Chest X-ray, PA view. Patient: 60 years old, sex F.
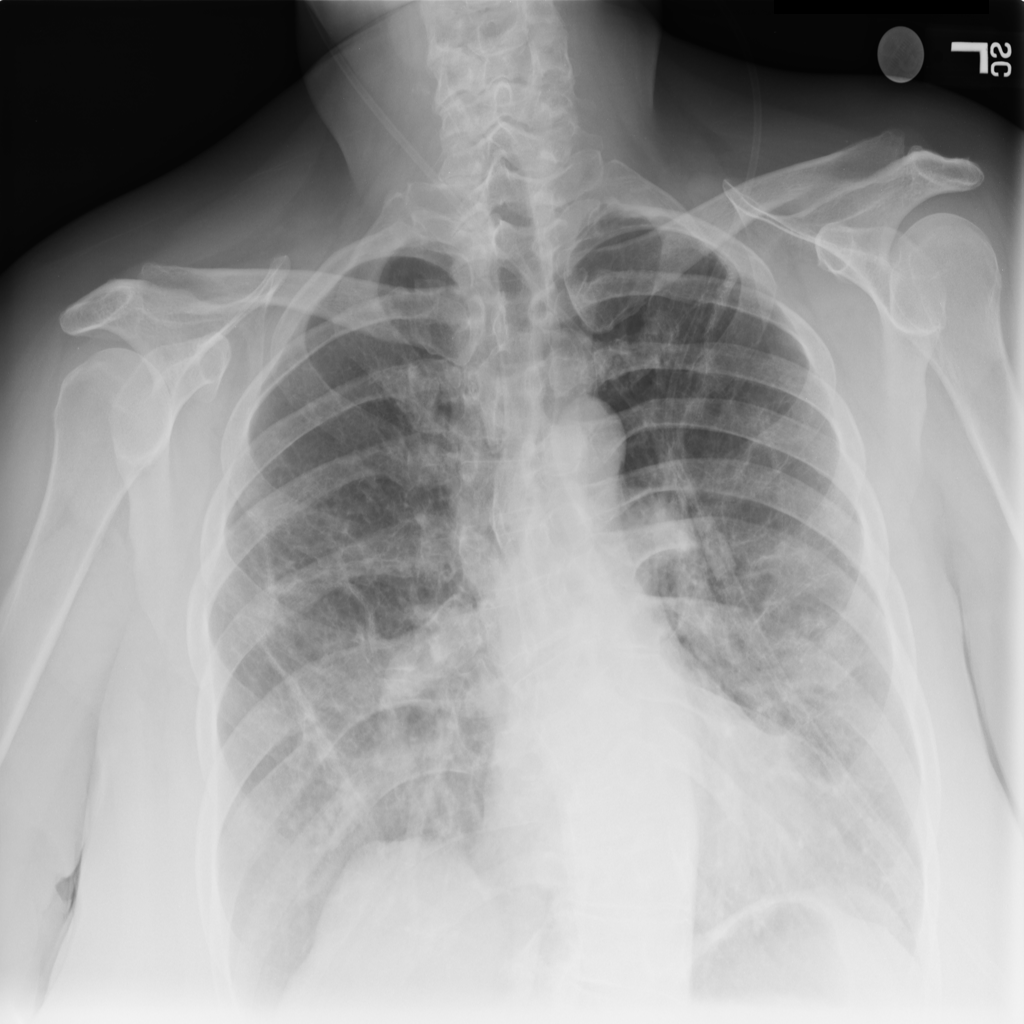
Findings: No Finding